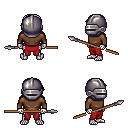
a pixel art fantasy rpg character, male body template, skeleton, brown long-sleeve shirt, red pants, brown long mohawk hairstyle, metal helm, spear, four views (front, back, left, right), 2x2 character sprite sheet, small pixel art, hard edges, no anti-aliasing